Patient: sex M, age 65
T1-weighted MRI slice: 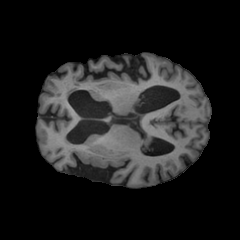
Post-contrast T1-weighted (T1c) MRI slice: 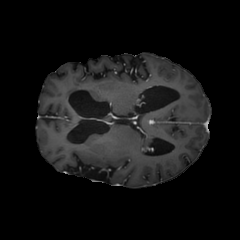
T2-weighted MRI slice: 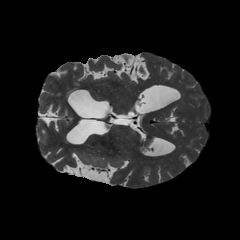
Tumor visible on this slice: no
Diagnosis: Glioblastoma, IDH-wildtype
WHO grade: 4